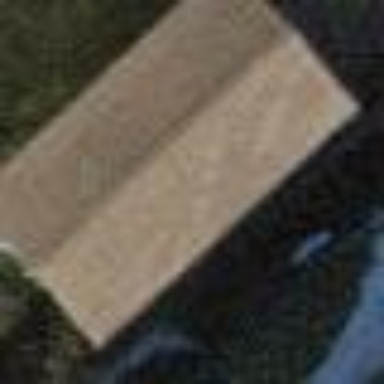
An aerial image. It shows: Garage.